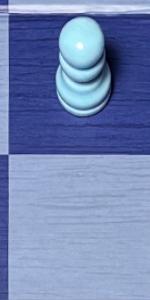
Label: Empty